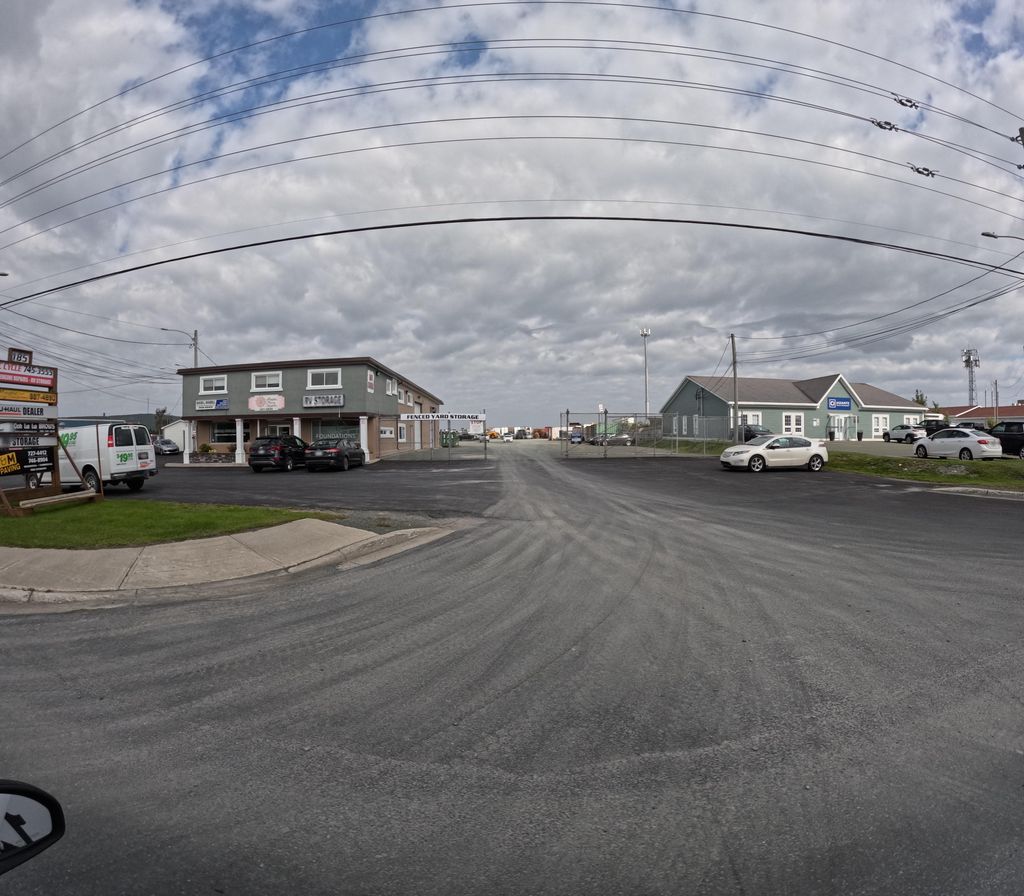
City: st_johns